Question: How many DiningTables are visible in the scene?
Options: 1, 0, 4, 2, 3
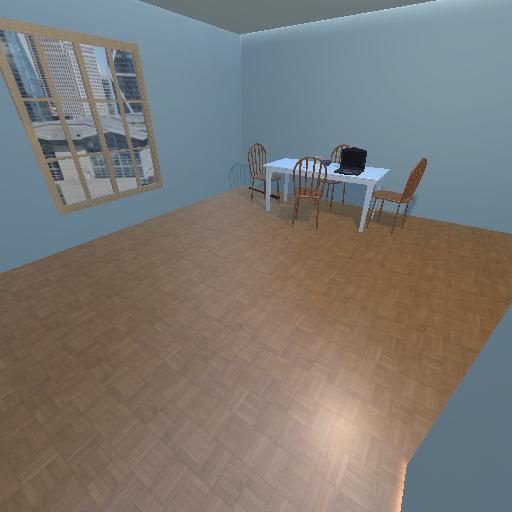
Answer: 1